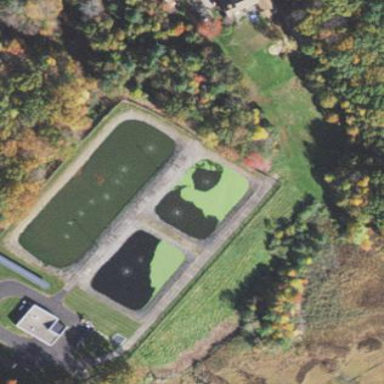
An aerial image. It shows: Wastewater plant.